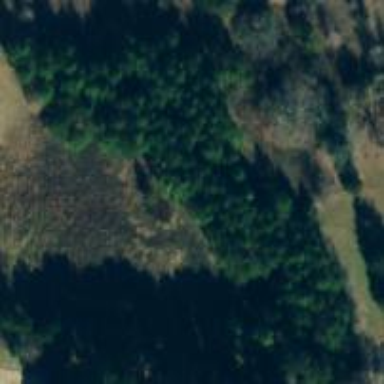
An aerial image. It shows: Evergreen needle-leaved forest.